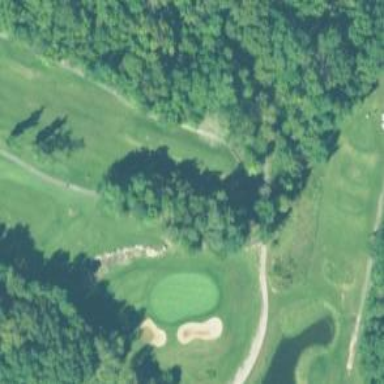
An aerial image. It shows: Path used for both walking and golf.